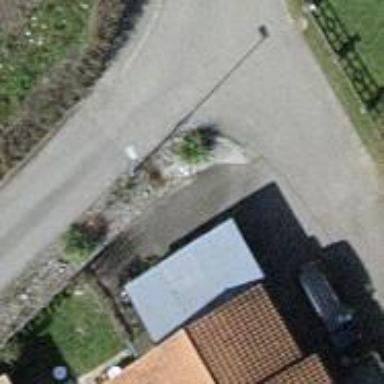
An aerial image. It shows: Support pole.